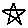
Label: star